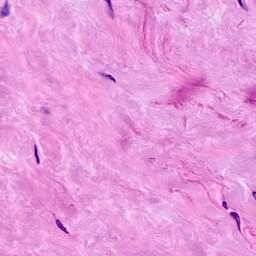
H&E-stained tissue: Breast